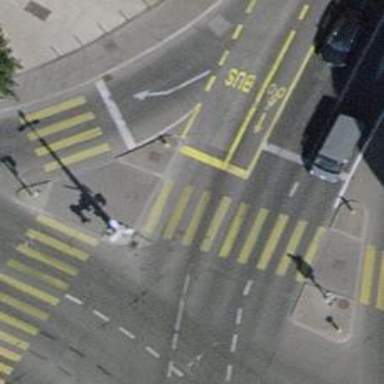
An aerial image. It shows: Crossing with traffic signals.